Brain MRI, t2w sequence, axial 2D slice.
Patient: age 21, sex F, weight 78 kg, height 1.78 m
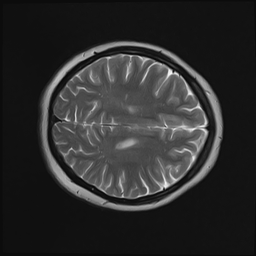